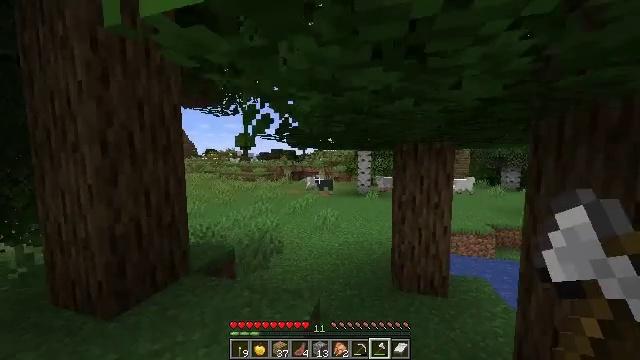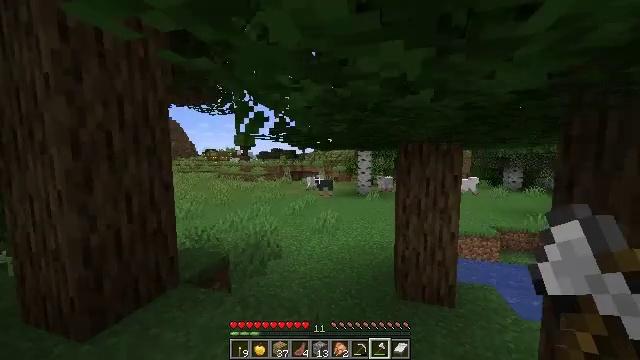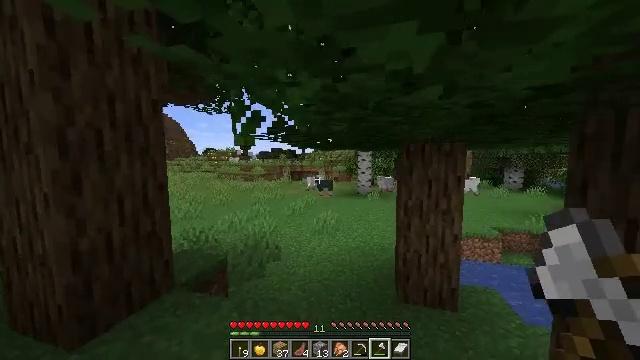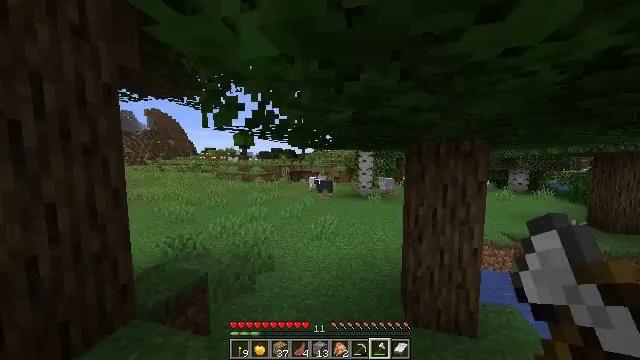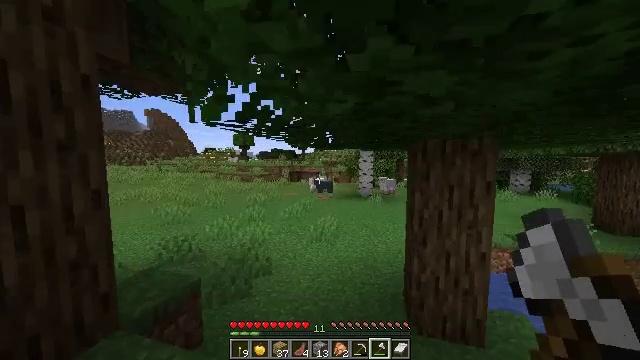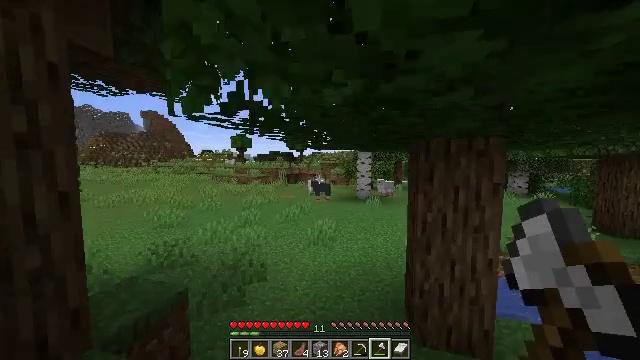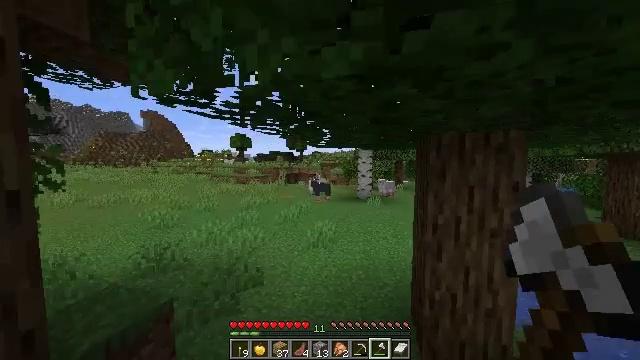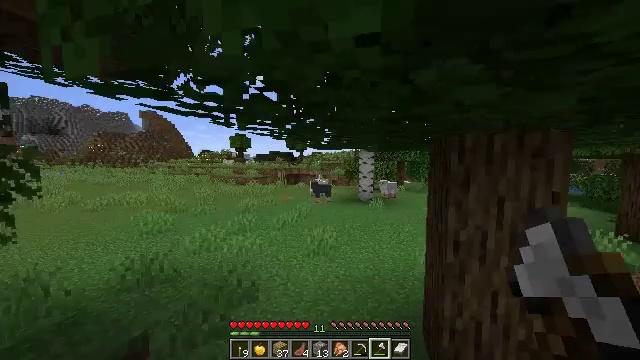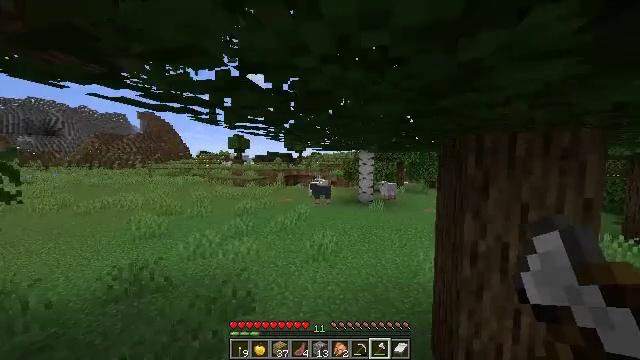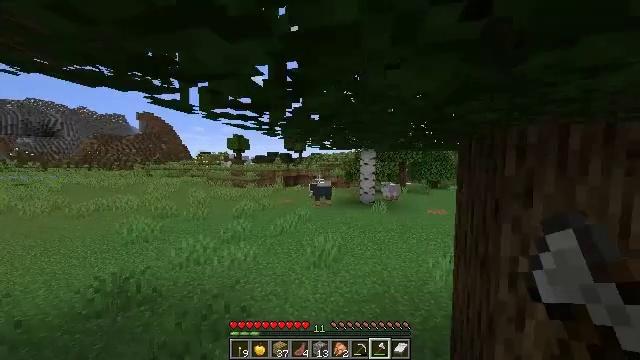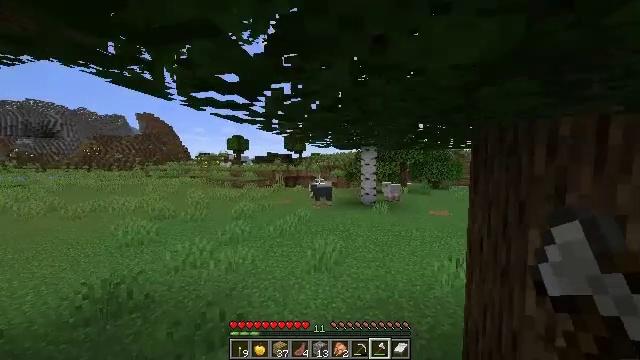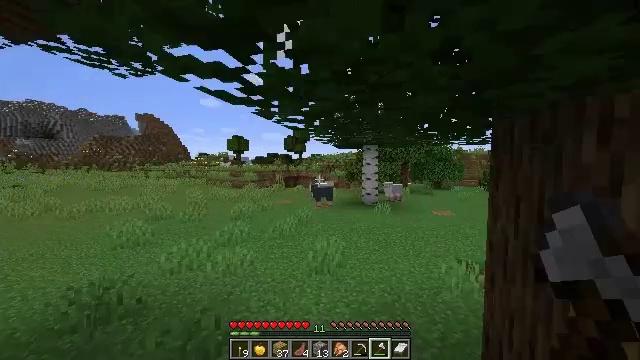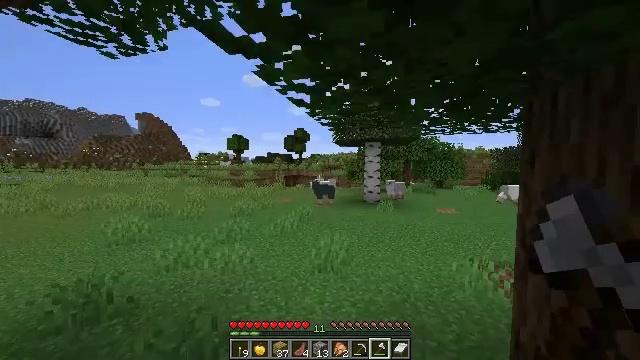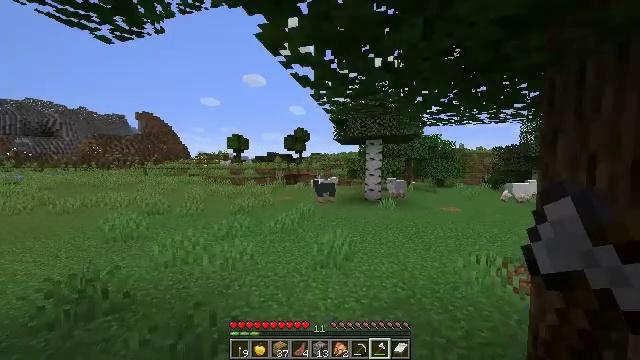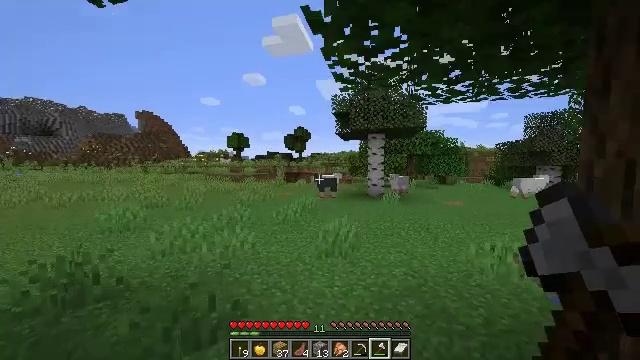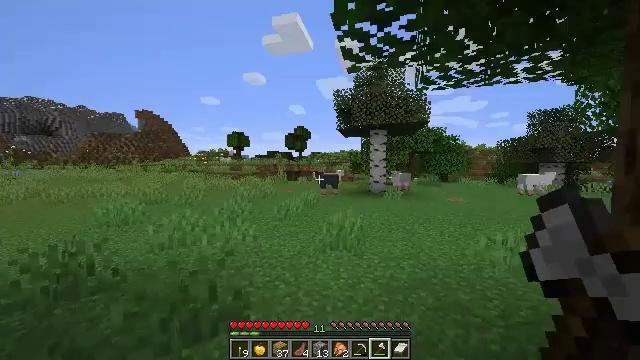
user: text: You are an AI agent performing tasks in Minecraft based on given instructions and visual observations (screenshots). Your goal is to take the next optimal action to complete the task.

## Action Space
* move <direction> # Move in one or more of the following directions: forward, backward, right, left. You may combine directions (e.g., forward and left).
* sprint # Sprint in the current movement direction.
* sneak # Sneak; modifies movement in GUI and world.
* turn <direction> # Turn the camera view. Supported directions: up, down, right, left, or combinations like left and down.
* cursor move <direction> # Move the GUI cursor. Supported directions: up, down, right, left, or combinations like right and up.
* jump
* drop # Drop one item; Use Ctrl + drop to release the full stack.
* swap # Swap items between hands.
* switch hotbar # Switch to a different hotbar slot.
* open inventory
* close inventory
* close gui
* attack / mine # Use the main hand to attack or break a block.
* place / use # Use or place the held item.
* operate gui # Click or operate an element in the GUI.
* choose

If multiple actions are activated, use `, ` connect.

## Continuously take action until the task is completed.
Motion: motion action
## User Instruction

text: Kill mobs.
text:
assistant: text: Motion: move forward
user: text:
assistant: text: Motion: move forward
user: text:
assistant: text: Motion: move forward
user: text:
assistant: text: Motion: move forward
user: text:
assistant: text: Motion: move forward
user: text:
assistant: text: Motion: move forward
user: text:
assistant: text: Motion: move forward
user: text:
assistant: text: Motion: move forward
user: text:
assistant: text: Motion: move forward
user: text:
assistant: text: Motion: move forward
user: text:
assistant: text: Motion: move forward and move left
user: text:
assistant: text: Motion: move forward and move left
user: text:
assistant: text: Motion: move forward and move left
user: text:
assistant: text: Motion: move forward and move left
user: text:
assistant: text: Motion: move forward and move left
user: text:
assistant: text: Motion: move forward
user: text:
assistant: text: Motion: move forward
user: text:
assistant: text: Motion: move forward
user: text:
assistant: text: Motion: move forward, jump
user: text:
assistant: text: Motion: move forward, jump
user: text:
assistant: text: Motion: move forward, jump
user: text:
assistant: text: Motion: move forward, jump
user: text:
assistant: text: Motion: move forward, jump
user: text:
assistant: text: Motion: move forward, jump
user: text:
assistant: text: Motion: move forward, jump
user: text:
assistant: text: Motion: move forward, jump
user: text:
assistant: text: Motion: move forward, jump
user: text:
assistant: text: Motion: move forward, jump
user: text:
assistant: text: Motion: move forward, jump
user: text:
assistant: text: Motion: move forward, jump